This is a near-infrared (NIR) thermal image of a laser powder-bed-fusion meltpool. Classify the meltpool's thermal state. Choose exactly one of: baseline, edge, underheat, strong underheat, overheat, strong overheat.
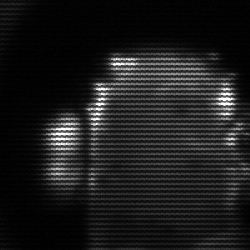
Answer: baseline